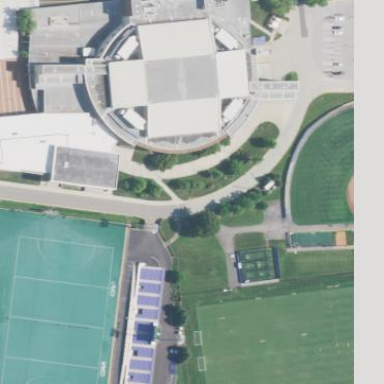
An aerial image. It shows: Multi-sport center building located on leisure land.